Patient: sex F, age 80
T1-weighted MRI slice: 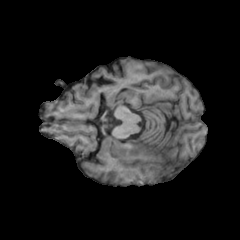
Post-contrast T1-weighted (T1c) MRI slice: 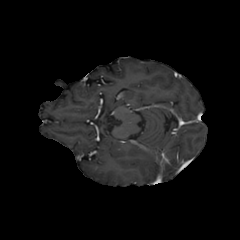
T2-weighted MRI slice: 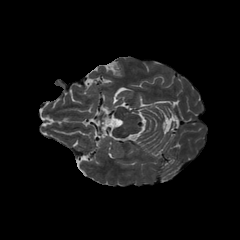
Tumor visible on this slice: no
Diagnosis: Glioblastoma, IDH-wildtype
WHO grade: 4